Question:
[
{
"id": 1,
"start_time": "10:00",
"end_time": "11:30",
"active": true
}emphasized text
]
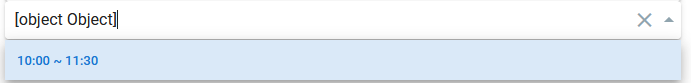
Answer: Here is the working demo.
'''
new Vue({
el: '#app',
vuetify: new Vuetify(),
data(){
return {
selectedItems: [],
items: [ { "id": 1, "start_time": "10:00", "end_time": "11:30", "active": true },{ "id": 2, "start_time": "11:30", "end_time": "01:00", "active": true }]
}
},
})
'''
'''
<script src="https://unpkg.com/vue@2.x/dist/vue.js"></script>
<script src="https://unpkg.com/vuetify@2.6.4/dist/vuetify.min.js"></script>
<link rel="stylesheet" href="https://unpkg.com/vuetify@2.6.4/dist/vuetify.min.css"/>
<div id="app">
<v-app id="inspire">
<v-autocomplete
v-model="selectedItems"
:items="items"
filled
chips
color="blue-grey lighten-2"
label="Select"
item-text="start_time"
item-value="id"
multiple
>
<template v-slot:selection="data">
<v-chip
v-bind="data.attrs"
:input-value="data.selected"
>
{{ data.item.start_time }} ~ {{data.item.end_time}}
</v-chip>
</template>
<template v-slot:item="data">
<v-list-item-content>
<v-list-item-title>{{ data.item.start_time }} ~ {{data.item.end_time}}</v-list-item-title>
</v-list-item-content>
</template>
</v-autocomplete>
</v-app>
</div>
'''